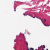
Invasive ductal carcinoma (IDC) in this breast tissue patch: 0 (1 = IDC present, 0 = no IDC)